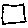
Label: square